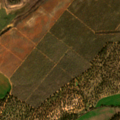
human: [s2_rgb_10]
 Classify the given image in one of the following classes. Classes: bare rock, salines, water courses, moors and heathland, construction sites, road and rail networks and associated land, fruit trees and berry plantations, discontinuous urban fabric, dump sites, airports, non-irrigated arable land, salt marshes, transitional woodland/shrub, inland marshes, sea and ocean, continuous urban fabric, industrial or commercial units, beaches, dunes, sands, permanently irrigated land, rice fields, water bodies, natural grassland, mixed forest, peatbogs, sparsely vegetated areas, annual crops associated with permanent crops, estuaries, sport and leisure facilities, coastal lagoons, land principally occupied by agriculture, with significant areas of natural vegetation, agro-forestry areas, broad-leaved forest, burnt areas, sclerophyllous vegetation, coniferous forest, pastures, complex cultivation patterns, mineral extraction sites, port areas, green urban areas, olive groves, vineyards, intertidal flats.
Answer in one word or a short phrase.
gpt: non-irrigated arable land, permanently irrigated land, olive groves, agro-forestry areas, natural grassland, water bodies